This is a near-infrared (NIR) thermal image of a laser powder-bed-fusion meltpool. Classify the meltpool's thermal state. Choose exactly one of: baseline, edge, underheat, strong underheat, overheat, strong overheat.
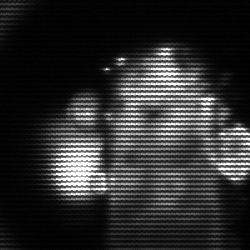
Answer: strong underheat